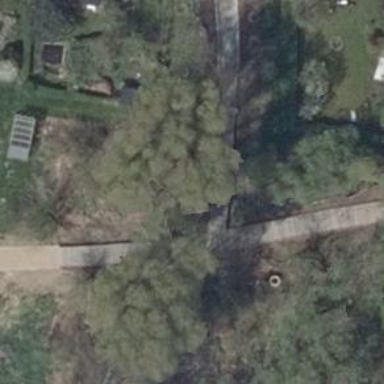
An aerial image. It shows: Footway on bridge.